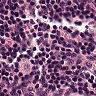
Metastatic tissue present: no